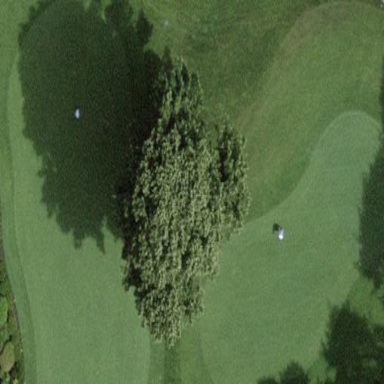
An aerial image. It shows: Golf green.